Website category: sports
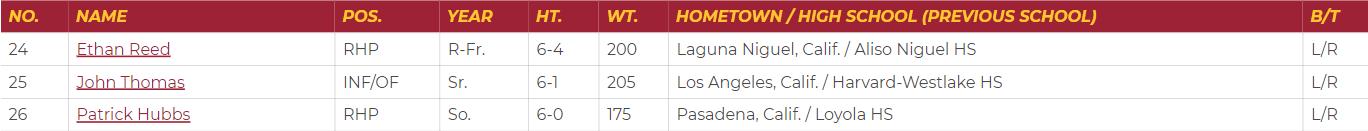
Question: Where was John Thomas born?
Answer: Los Angeles, Calif.

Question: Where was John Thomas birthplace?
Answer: Los Angeles, Calif.

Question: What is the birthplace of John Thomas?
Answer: Los Angeles, Calif.

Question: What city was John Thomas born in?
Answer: Los Angeles, Calif.

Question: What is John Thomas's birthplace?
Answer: Los Angeles, Calif.

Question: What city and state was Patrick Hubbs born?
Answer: Pasadena, Calif.

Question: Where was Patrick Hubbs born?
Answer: Pasadena, Calif.

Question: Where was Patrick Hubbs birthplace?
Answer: Pasadena, Calif.

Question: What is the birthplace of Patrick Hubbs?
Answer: Pasadena, Calif.

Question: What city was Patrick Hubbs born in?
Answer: Pasadena, Calif.

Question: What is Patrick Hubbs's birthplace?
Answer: Pasadena, Calif.

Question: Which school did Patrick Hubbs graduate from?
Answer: Loyola HS

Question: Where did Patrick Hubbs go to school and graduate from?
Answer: Loyola HS

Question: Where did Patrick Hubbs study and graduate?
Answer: Loyola HS

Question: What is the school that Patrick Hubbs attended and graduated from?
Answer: Loyola HS

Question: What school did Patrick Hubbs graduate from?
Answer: Loyola HS

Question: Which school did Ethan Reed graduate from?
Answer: Aliso Niguel HS

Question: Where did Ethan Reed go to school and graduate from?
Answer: Aliso Niguel HS

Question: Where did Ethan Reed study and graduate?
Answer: Aliso Niguel HS

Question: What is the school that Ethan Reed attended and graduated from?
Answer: Aliso Niguel HS

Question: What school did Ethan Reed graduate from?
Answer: Aliso Niguel HS

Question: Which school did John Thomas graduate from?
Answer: Harvard-Westlake HS

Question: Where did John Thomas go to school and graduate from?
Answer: Harvard-Westlake HS

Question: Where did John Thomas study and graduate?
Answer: Harvard-Westlake HS

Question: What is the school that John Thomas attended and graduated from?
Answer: Harvard-Westlake HS

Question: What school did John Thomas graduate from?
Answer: Harvard-Westlake HS